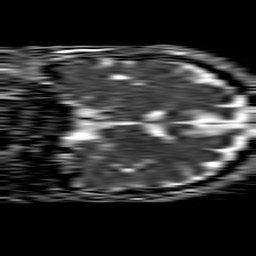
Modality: ADC
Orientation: coronal
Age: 58
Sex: male
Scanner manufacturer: philips
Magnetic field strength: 1.5 T
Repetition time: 4.6 s
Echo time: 0.08631 s